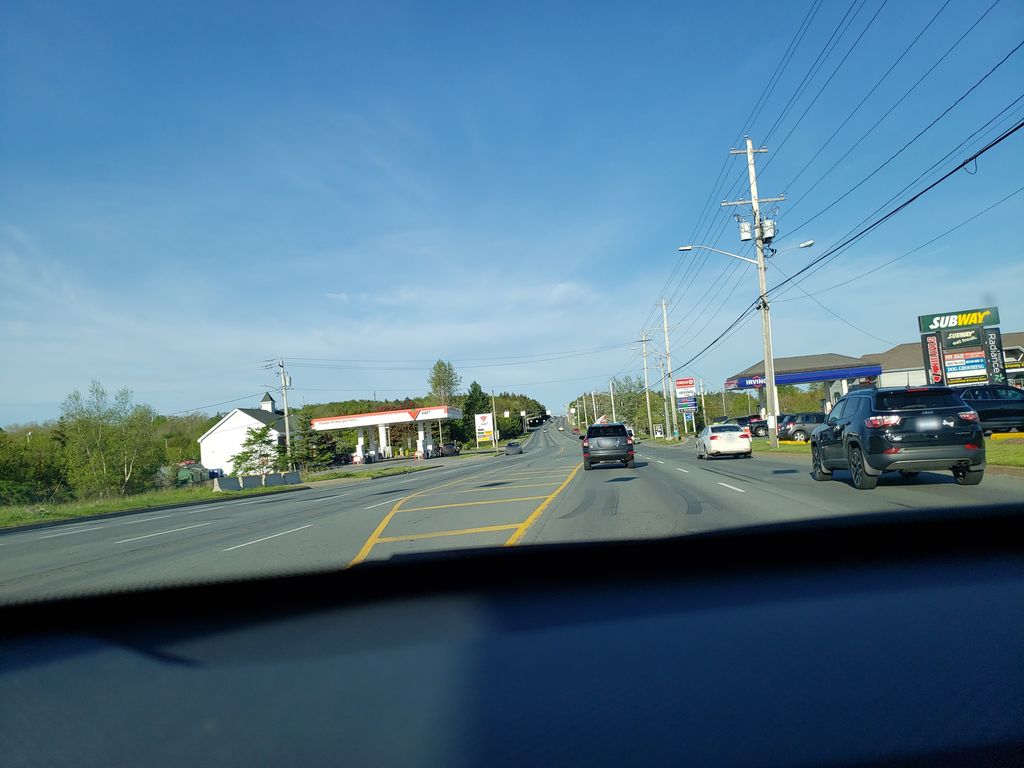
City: halifax